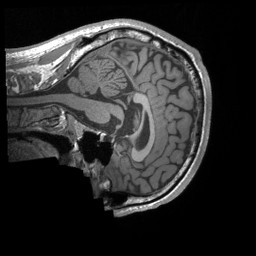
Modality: T1w
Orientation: sagittal
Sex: male
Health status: ill
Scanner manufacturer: siemens
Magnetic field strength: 3 T
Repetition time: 1.66 s
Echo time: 0.00254 s